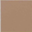
Piece: xx